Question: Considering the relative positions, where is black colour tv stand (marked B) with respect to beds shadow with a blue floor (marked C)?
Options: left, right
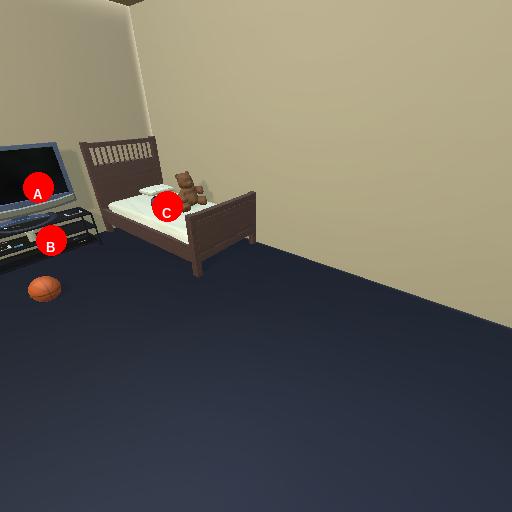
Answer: left